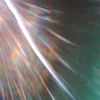
Label: sunburn